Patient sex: F
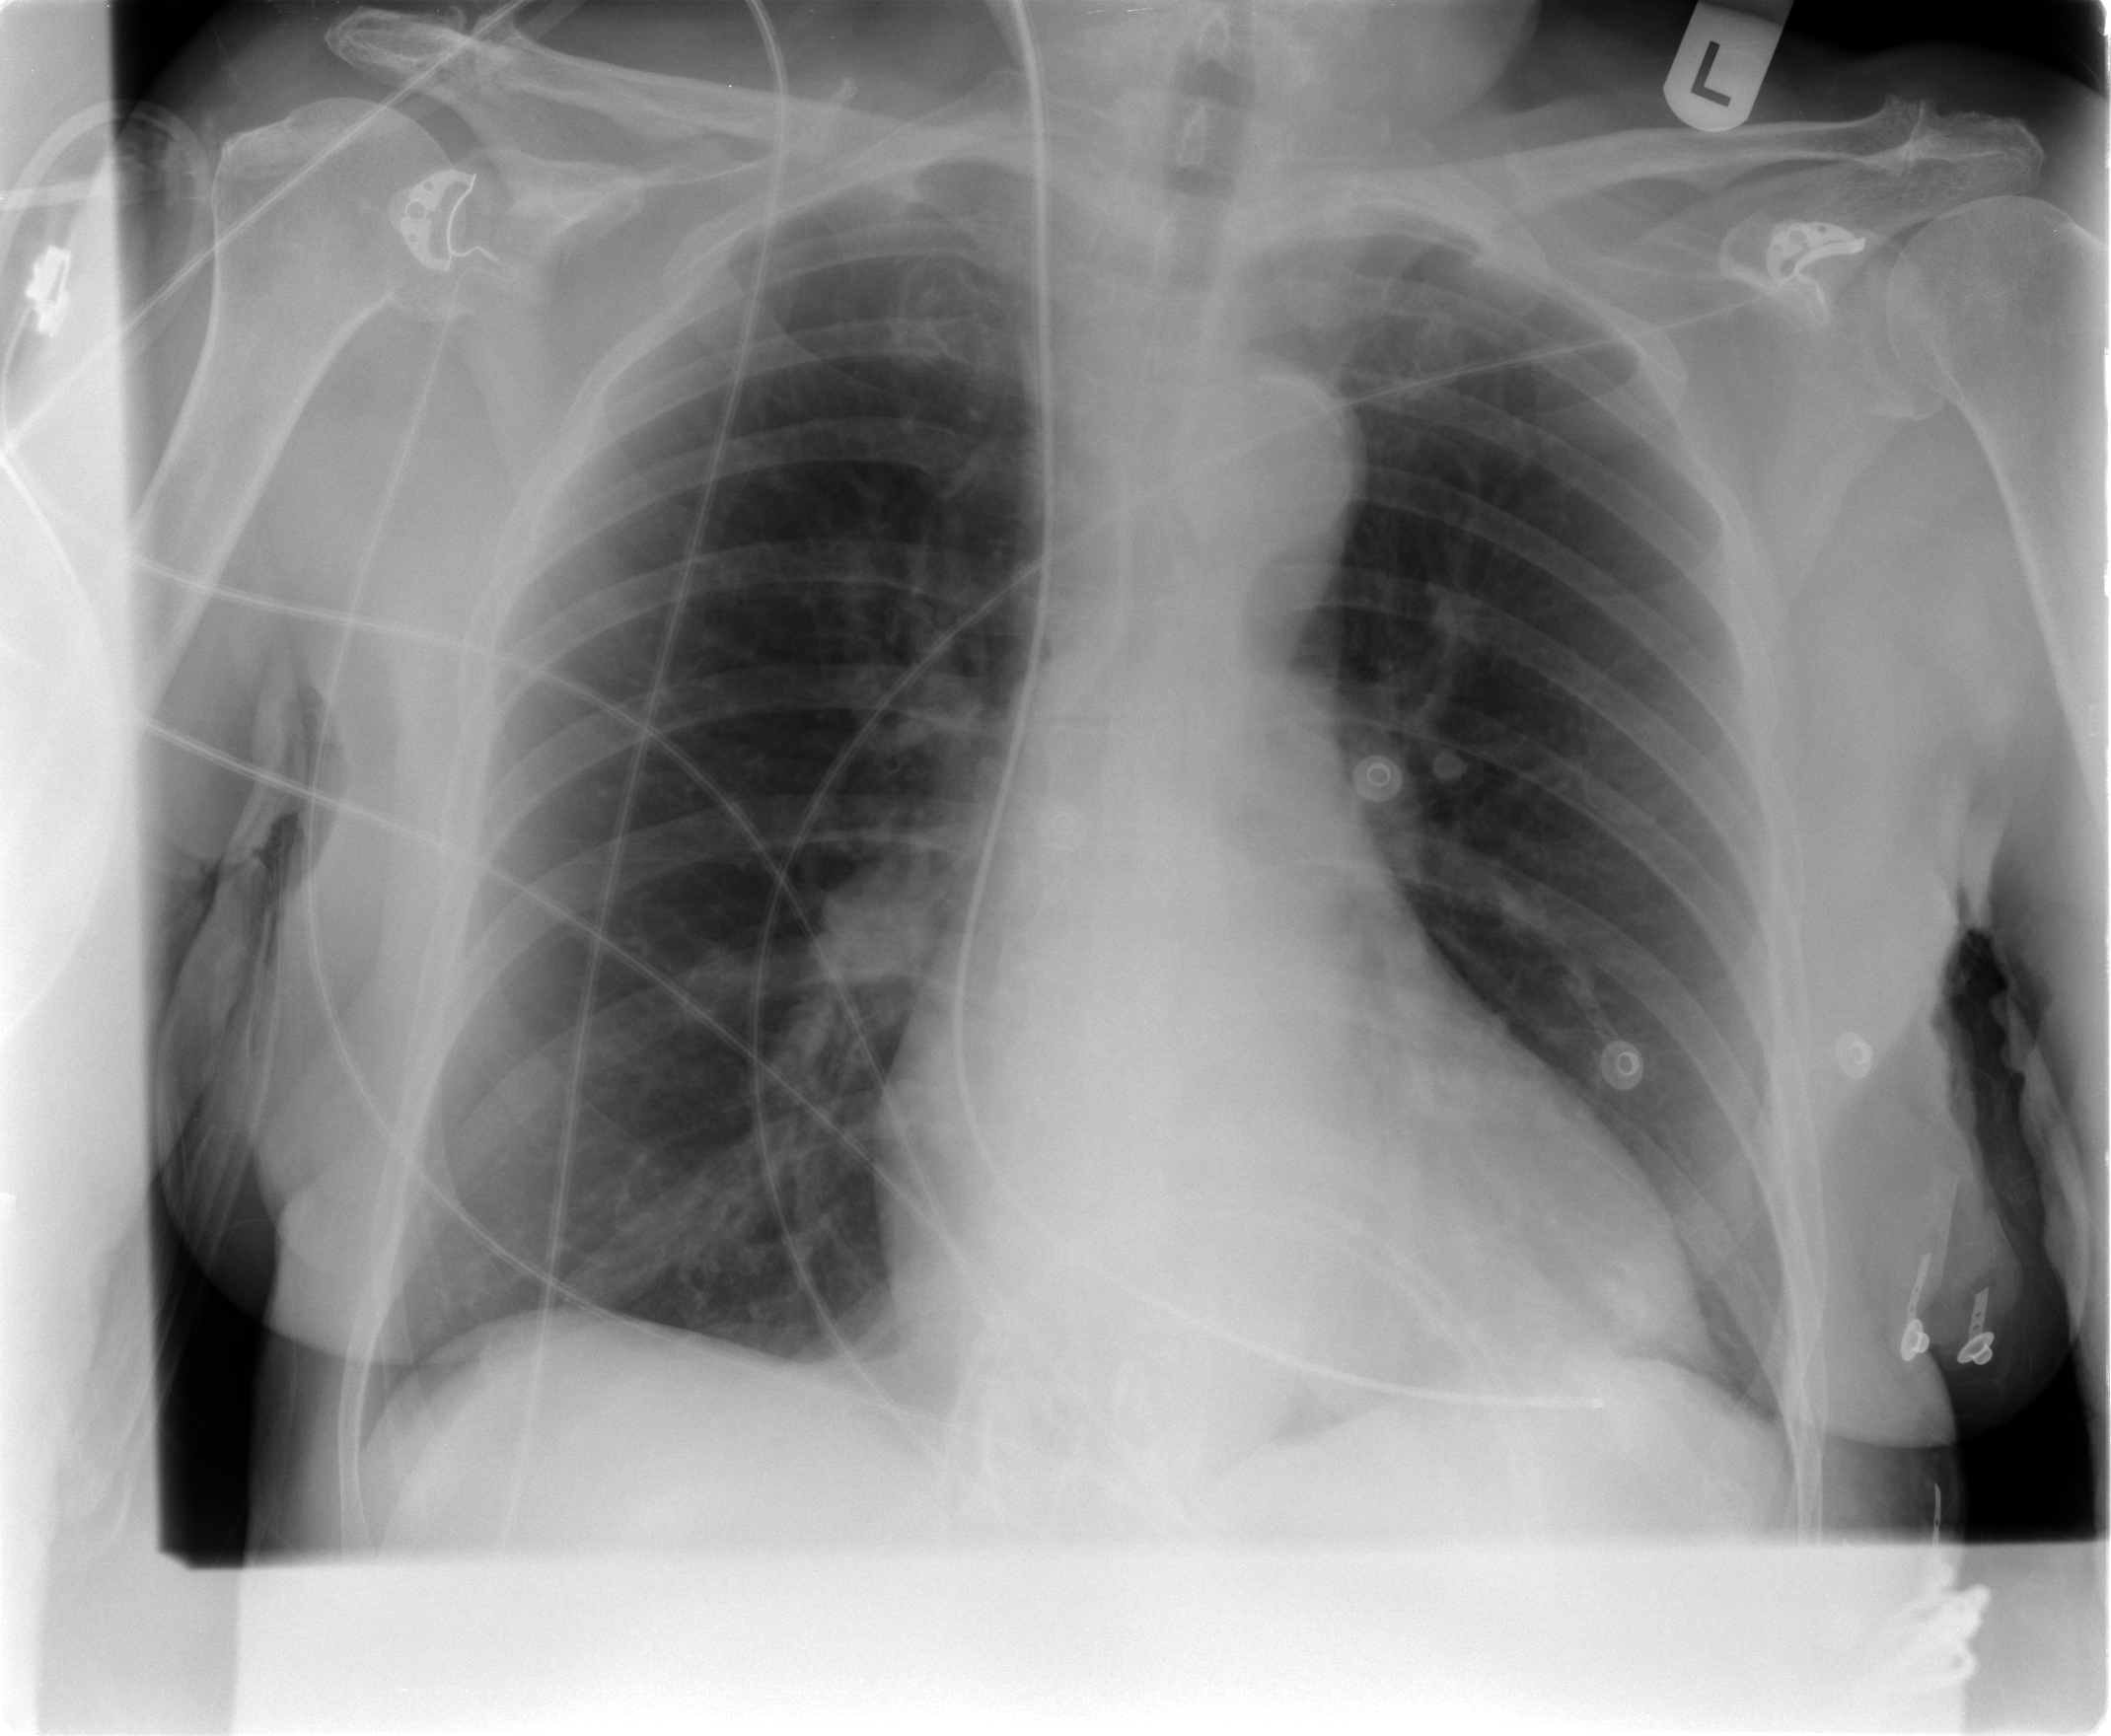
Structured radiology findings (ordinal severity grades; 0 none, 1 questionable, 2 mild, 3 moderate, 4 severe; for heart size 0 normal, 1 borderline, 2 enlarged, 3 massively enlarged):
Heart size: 0
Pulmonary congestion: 0
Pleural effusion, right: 0
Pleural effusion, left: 1
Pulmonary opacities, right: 0
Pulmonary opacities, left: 0
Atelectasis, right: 0
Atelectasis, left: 0